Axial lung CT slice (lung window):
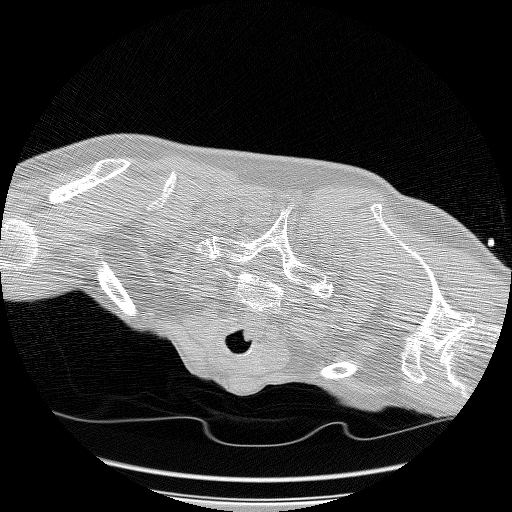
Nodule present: no